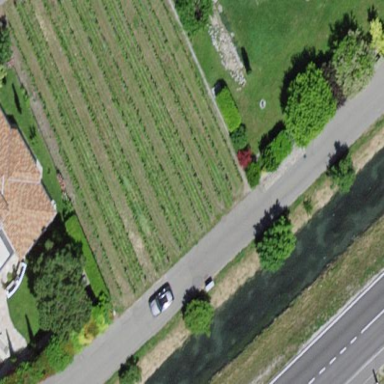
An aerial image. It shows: Vineyard with grape crops.